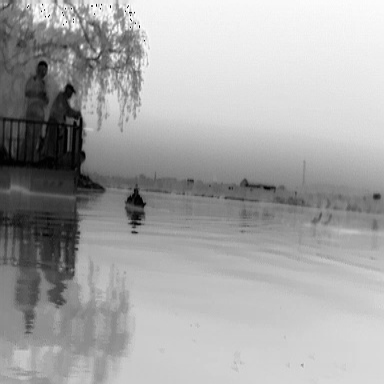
There are two objects shown in the infrared image, including a warship, and a canoe.